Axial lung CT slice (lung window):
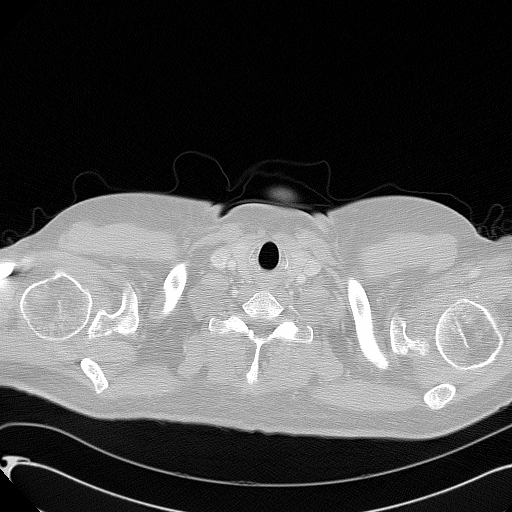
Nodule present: no